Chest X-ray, PA view. Patient: 27 years old, sex F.
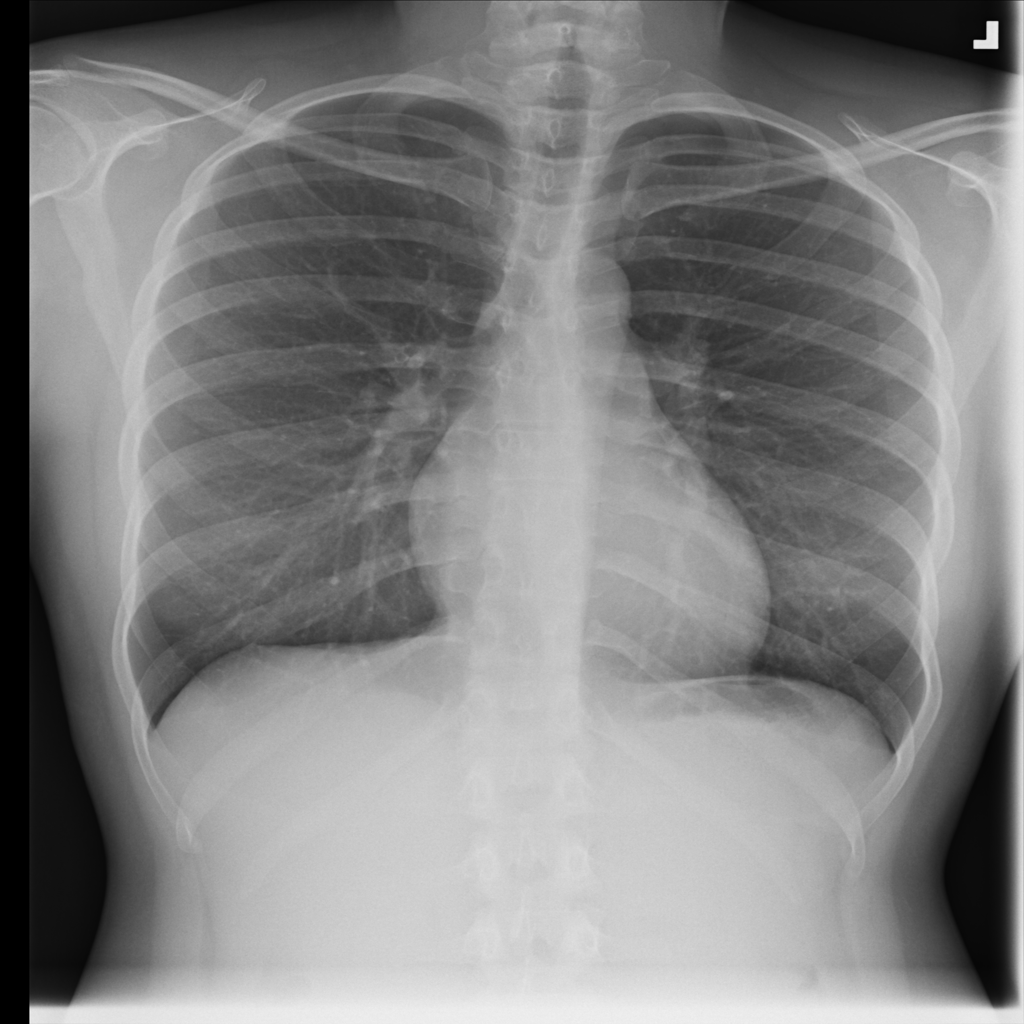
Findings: No Finding